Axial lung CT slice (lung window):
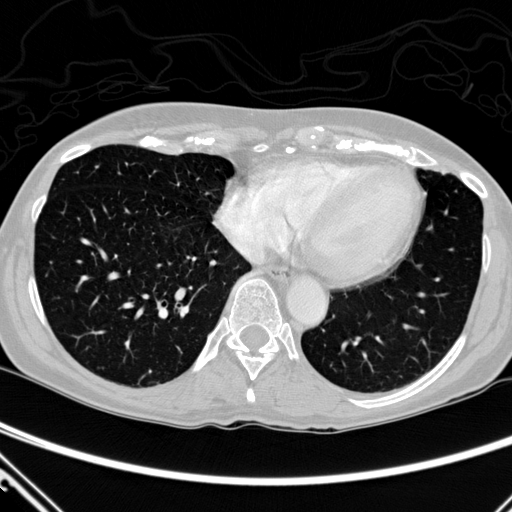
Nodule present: no